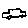
Label: car